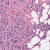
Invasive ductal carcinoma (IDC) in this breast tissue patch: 1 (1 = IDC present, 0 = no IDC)